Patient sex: F
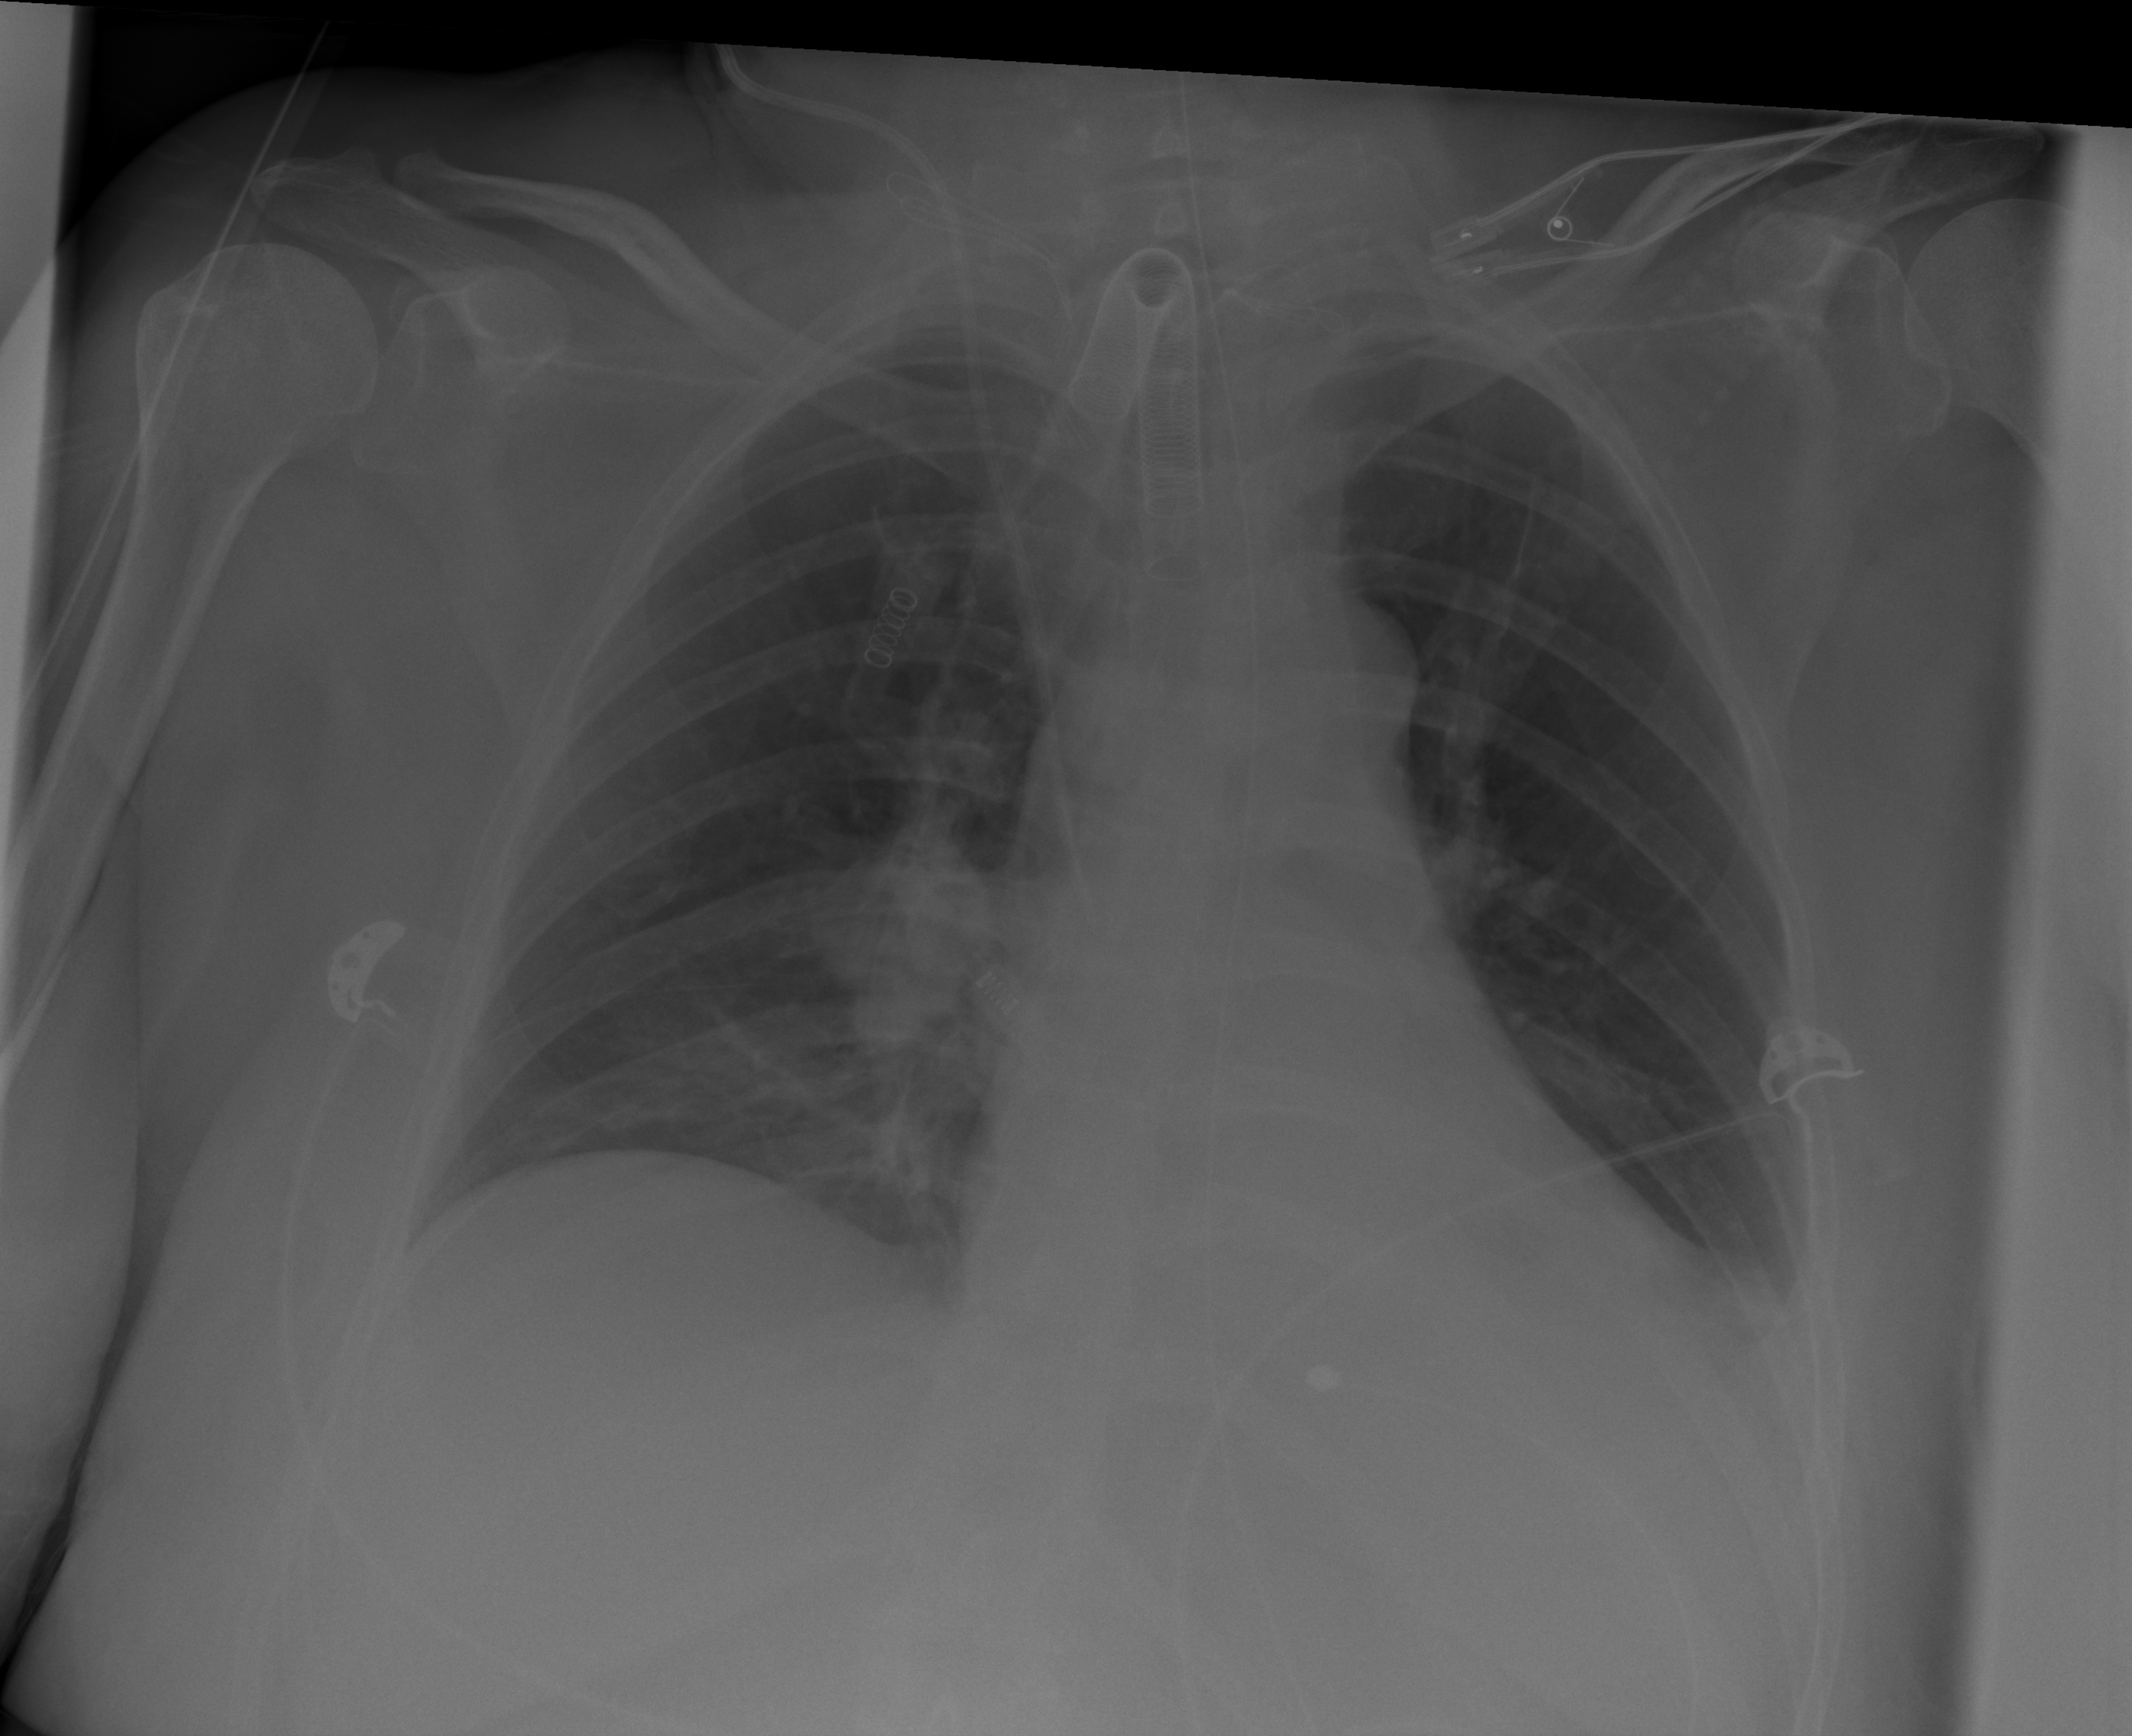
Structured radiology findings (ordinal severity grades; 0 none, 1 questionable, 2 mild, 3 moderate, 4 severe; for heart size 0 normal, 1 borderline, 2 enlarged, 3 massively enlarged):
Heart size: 2
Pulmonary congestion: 0
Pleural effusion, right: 0
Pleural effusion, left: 2
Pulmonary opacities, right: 0
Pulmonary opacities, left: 0
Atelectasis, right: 2
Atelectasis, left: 2